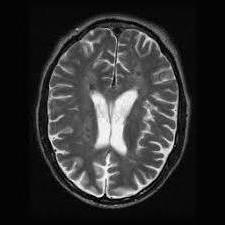
Label: notumor